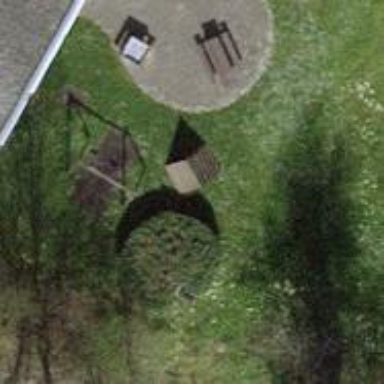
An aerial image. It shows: Playground area for leisure activities on the land.